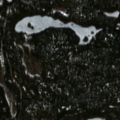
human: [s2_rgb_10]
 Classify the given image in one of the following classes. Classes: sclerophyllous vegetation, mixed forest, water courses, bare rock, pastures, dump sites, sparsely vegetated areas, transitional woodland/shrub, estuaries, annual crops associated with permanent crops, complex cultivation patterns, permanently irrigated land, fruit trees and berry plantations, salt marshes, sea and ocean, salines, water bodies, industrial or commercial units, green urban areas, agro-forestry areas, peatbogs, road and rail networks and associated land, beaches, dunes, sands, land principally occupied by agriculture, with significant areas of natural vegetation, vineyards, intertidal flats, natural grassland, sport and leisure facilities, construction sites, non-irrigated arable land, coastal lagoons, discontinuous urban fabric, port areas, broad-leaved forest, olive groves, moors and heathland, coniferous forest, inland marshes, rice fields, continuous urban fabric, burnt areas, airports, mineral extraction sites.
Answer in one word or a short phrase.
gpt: coniferous forest, water bodies